Question: I have a class called 'arr' and it has a function named '_union' written like this:
'''
template<class T>
arr<T> *arr<T>::_union(arr<T> B) {
arr<T> *C(this->length + B._length());
bool isPresent = false;
for (int i = 0; i < length; i++)
C->push_back(this->get(i));
for (int j = 0; j < B._length(); j++) {
for (int k = 0; k < C->_length(); k++) {
if (B.get(j) == C->get(k))
isPresent = true;
}
if (!isPresent)
C->push_back(B.get(j));
isPresent = false;
}
return C;
}
'''
The function returns a pointer of an object that was newly created inside this function's scope.
In main function, I wrote code like this :
'''
arr<int> *a3 = a1._union(a2);
a3->display();
'''
When I run, this gives me an error:

What is the problem here? If I don't use any pointers and just return normal object then everything is fine.
Please help me. Also I don't have any copy constructers inside the class. I am just trying to create my own array class with data and functions.
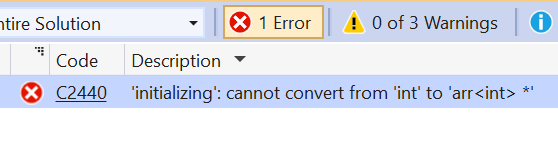
Answer: In this code
'''
arr<T> *C(this->length + B._length());
'''
'C' is a pointer and 'this->length + B._length()' is an integer, hence the error. You can't assign an integer to a pointer.
I guess you were trying to write this code
'''
arr<T> *C = new arr<T>(this->length + B._length());
'''
This code allocates a new 'arr<T>' object using 'new' and calls the a constructor for that object using the integer parameter 'this->length + B._length()'.
However is usually a bad idea to use dynamic allocation like this. You should think about redesigning your function without using pointers.
'''
template<class T>
arr<T> arr<T>::_union(arr<T> B) {
arr<T> C(this->length + B._length());
...
return C;
}
'''
This will require you to define a copy constructor etc for 'arr<T>'. But that is normal C++ programming you shouldn't be reluctant to do it.